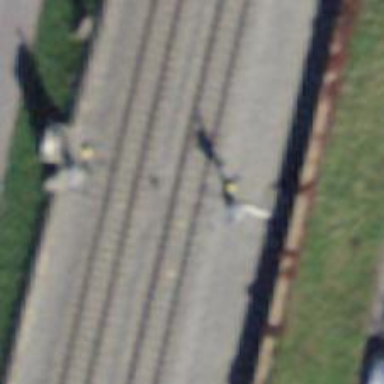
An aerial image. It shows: Single-track electrified railway with contact line.